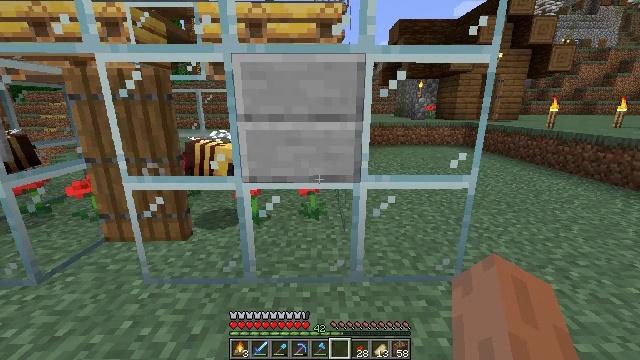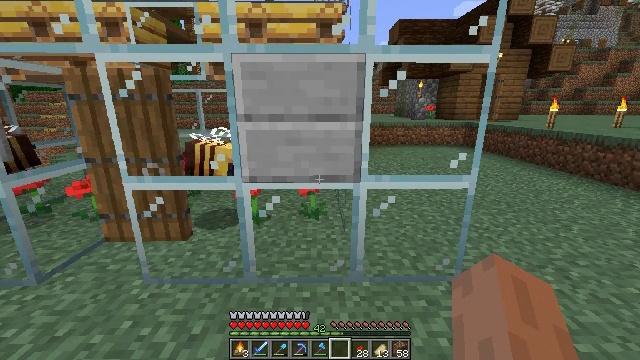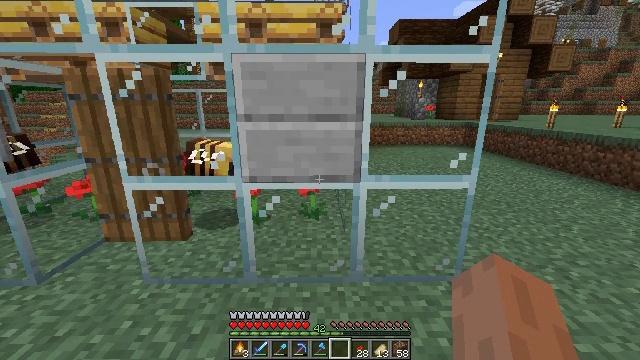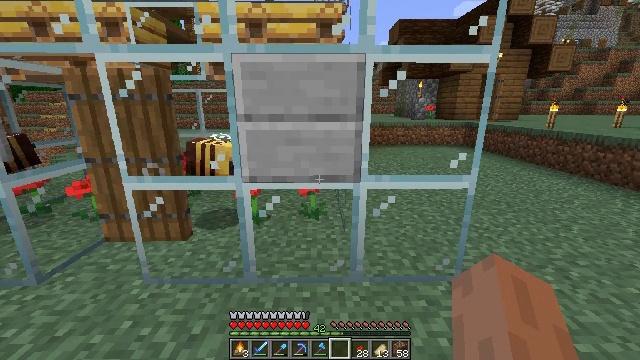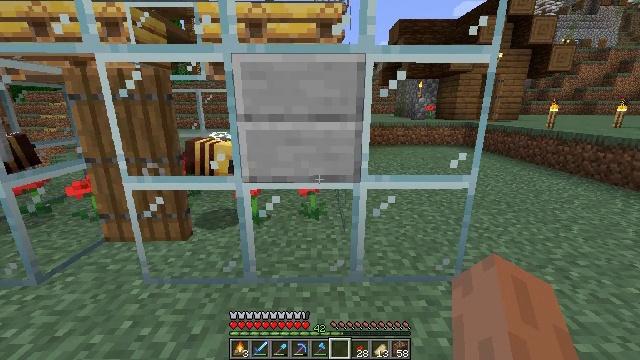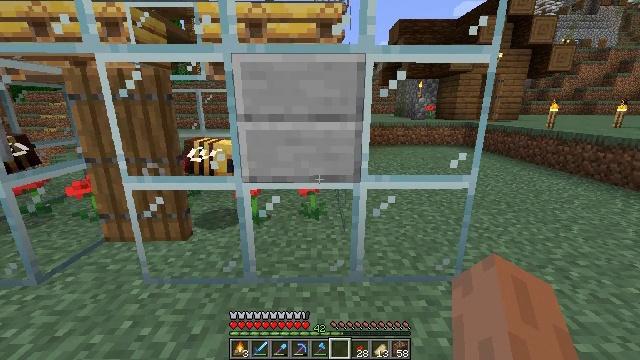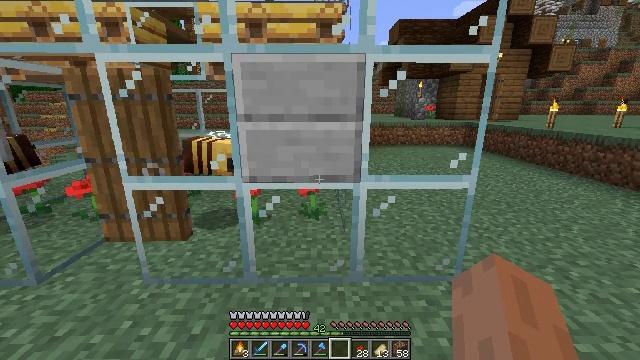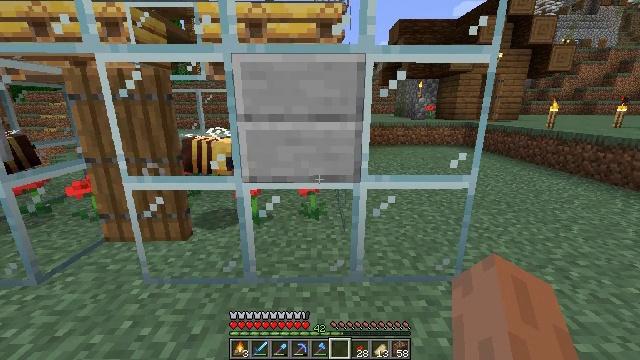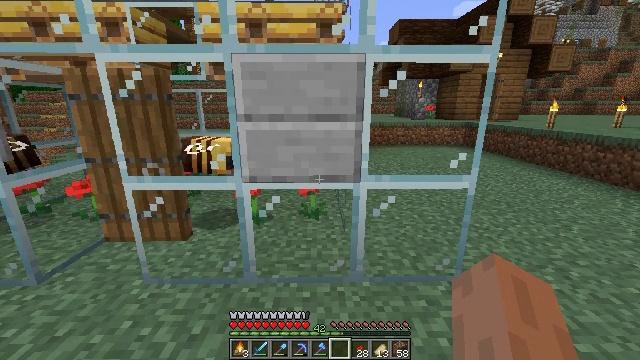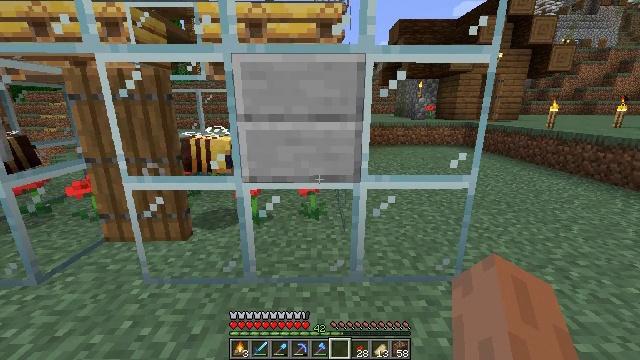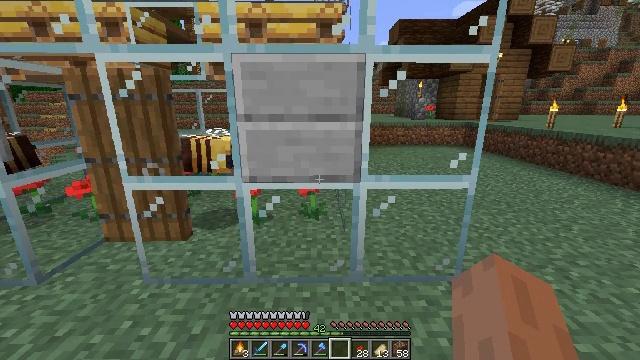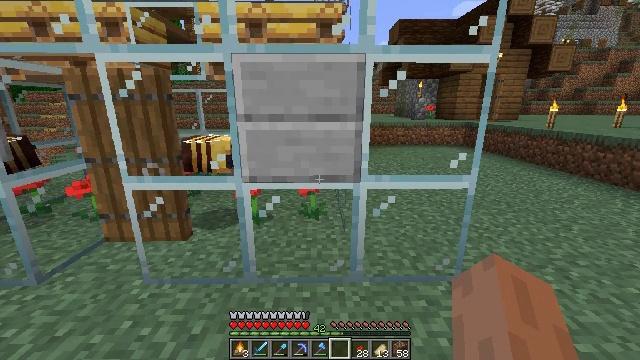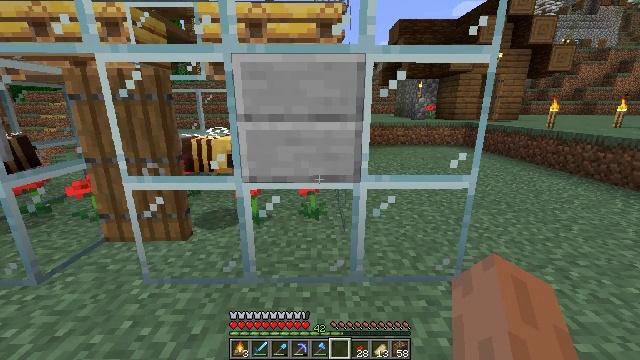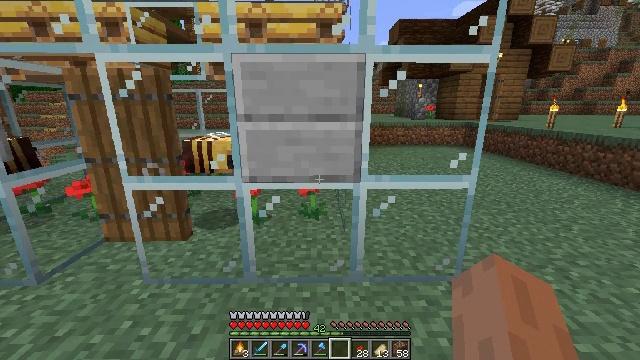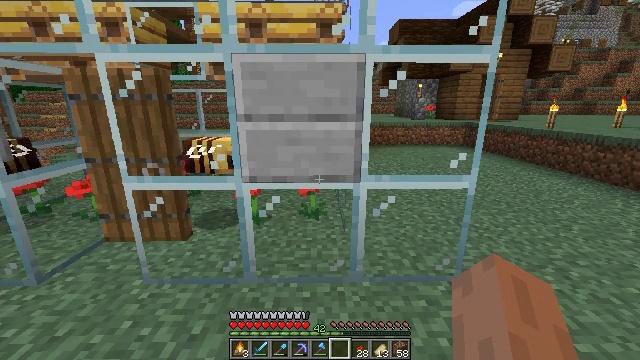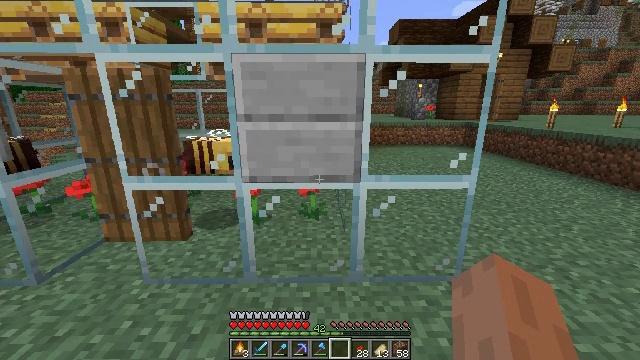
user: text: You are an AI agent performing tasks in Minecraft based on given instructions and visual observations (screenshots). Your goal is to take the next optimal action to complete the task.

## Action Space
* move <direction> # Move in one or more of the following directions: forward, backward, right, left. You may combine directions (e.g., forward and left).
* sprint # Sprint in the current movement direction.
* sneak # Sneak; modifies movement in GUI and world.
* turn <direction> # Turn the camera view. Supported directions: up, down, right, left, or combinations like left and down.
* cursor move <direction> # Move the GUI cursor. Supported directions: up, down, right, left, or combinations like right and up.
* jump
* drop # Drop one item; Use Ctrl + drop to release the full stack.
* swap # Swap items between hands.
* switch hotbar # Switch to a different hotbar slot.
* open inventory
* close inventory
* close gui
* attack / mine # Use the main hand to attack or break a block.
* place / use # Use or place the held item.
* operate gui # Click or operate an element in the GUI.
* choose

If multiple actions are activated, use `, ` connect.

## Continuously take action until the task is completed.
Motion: motion action
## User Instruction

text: Break the smooth stone slab to reuse it.
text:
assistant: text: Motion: no_op
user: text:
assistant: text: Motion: no_op
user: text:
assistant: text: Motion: no_op
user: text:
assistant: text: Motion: no_op
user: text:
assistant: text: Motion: no_op
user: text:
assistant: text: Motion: no_op
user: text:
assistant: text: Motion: no_op
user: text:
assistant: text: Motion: no_op
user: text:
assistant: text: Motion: no_op
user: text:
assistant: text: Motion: no_op
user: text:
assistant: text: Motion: no_op
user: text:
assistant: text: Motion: no_op
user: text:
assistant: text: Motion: no_op
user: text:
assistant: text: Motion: no_op
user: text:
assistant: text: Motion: no_op
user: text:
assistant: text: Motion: no_op
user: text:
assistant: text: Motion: no_op
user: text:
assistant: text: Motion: no_op
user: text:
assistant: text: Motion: no_op
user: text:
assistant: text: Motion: no_op
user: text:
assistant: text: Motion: no_op
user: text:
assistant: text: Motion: no_op
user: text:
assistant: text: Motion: no_op
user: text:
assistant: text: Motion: no_op
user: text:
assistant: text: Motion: no_op
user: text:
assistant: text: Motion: no_op
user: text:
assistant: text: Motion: no_op
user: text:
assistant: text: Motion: no_op
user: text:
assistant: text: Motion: no_op
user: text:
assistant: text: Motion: no_op